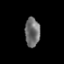
Tissue: prostate
Cell type: T cells
Senescence score: 0.2847
Nuclear area (px): 428
Mean DAPI intensity: 109.306